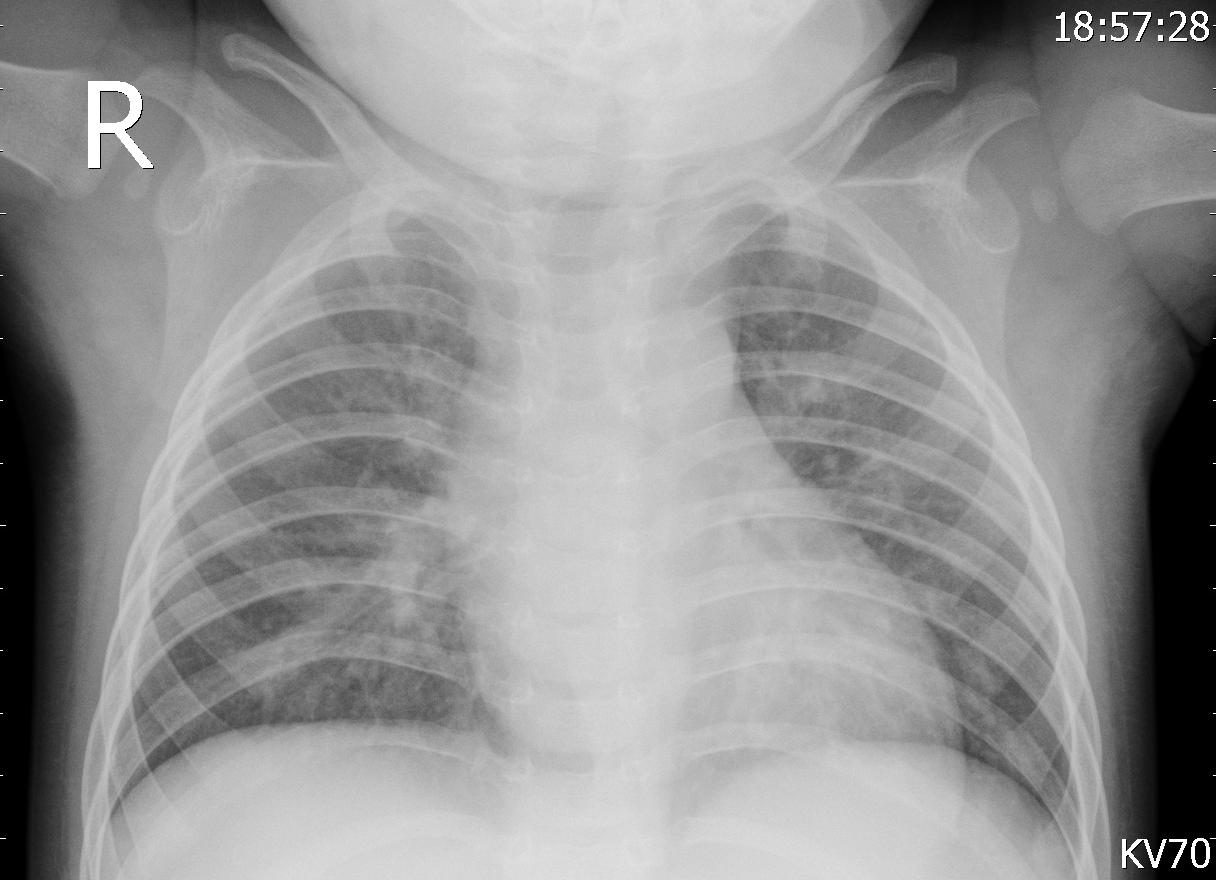
Diagnosis: PNEUMONIA